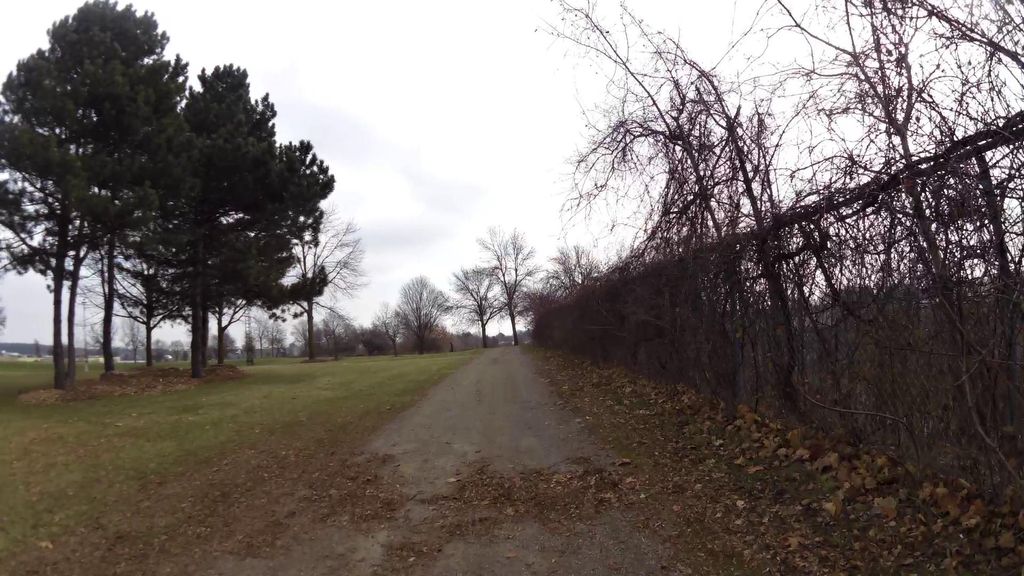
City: kitchener-waterloo